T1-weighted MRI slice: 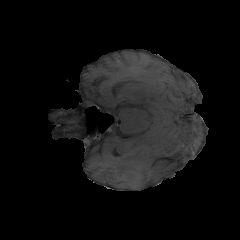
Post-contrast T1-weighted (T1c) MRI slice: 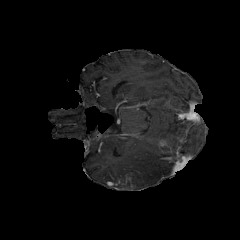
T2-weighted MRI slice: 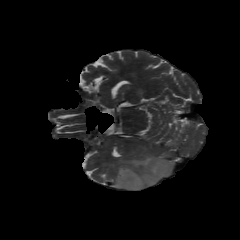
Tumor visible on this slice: yes